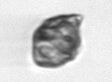
Label: Kryptoperidinium_triquetrum